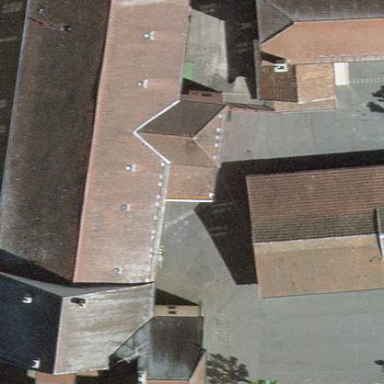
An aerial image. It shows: Building.